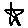
Label: star